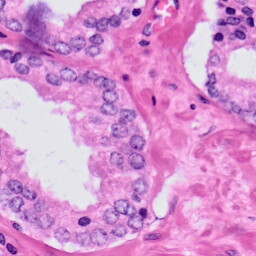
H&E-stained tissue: Prostate